Question: What is the number of red dots?
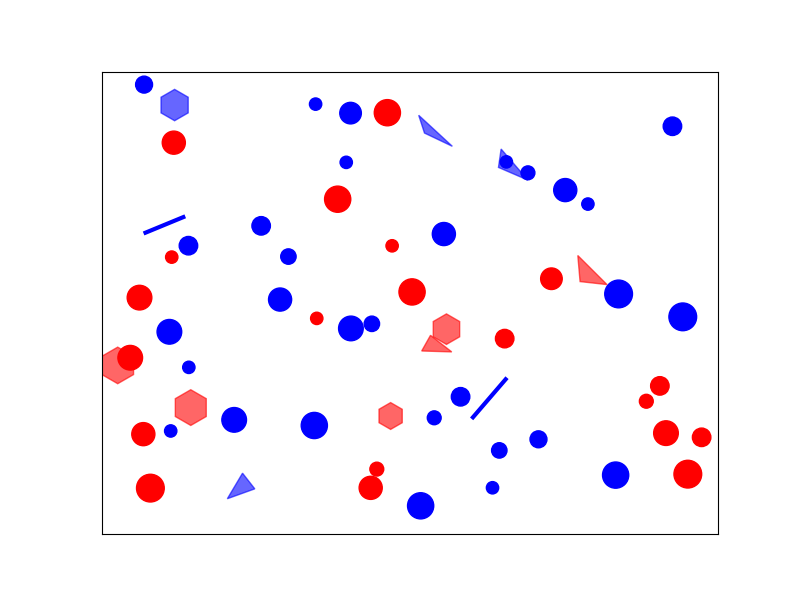
Answer: 20